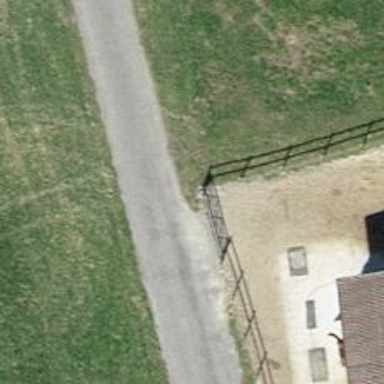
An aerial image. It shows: Fence.